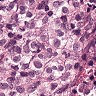
Metastatic tissue present: yes